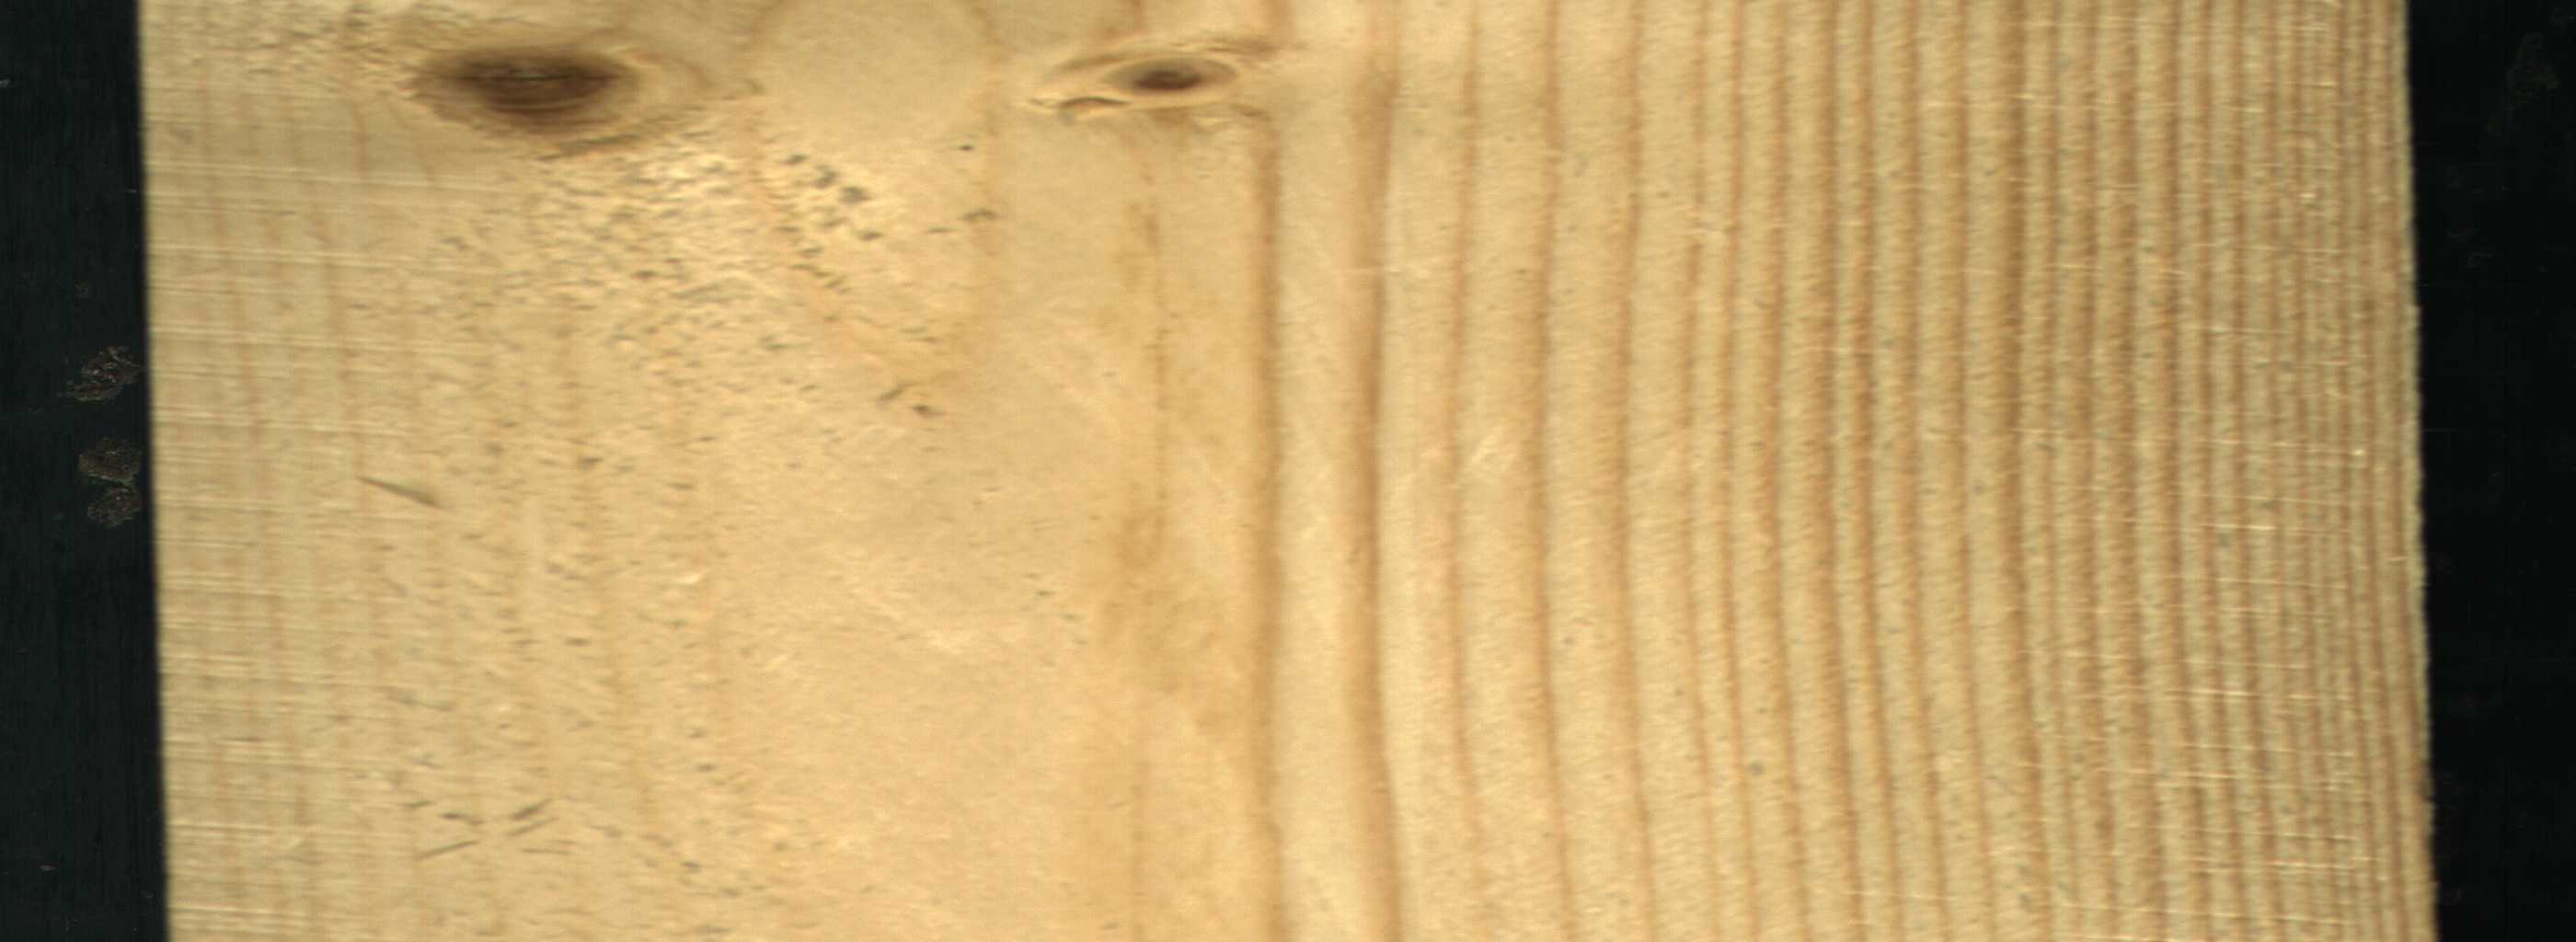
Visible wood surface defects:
Live_Knot
Live_Knot